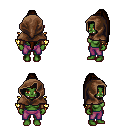
a pixel art fantasy rpg character, female body template, orc, green skin, gold arm armor, magenta pants, brown extra-long topknot hairstyle, cloth hood, cloth bracers, four views (front, back, left, right), 2x2 character sprite sheet, small pixel art, hard edges, no anti-aliasing